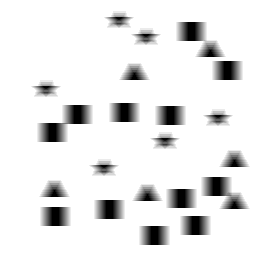
Squares: 12
Triangles: 6
Stars: 6
Total shapes: 24